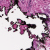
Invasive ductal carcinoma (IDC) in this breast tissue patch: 0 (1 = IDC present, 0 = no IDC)